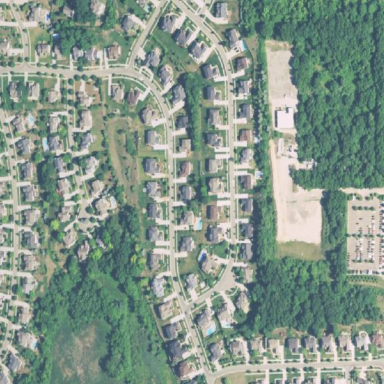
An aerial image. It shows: Residential area.